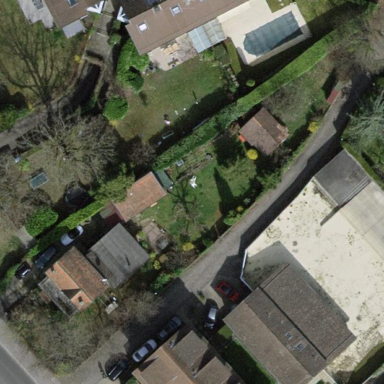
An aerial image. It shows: Garden surrounded by fence.